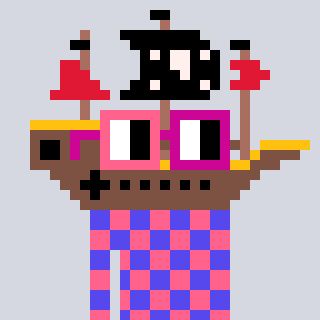
a pixel art character with square pink and red glasses, a pirateship-shaped head and a computerblue-colored body on a cool background